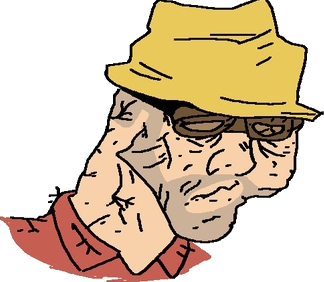
Label: 5_Yes_Honey